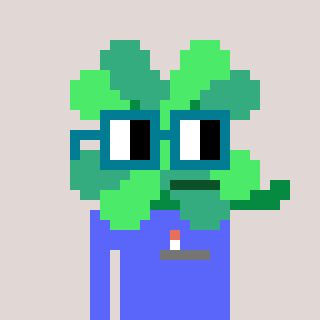
a pixel art character with square dark green glasses, a clover-shaped head and a purple-colored body on a warm background